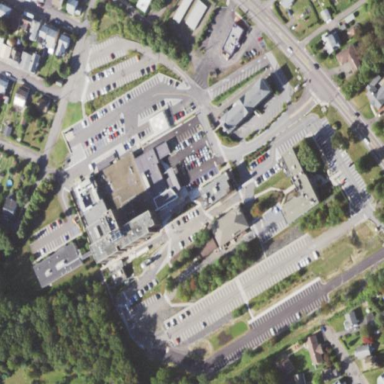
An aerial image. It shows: Hospital providing healthcare services.